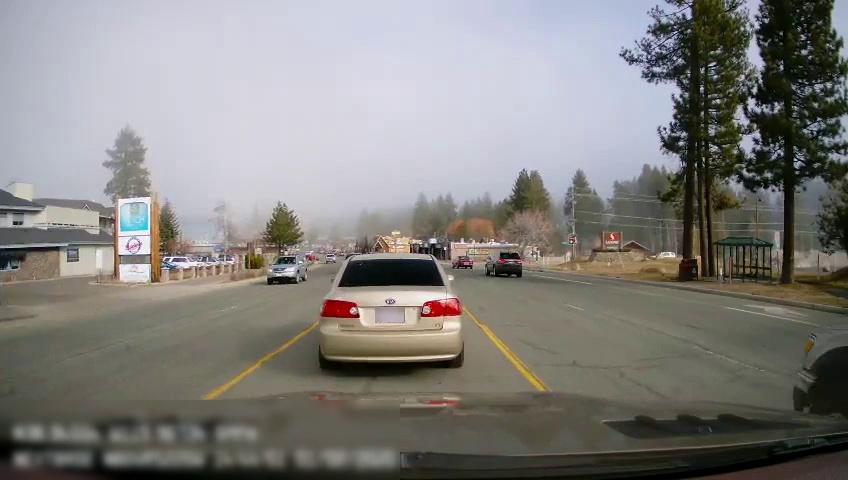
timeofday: Day
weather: Sunny
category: Drivable Space
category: Vehicles | SUV
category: Vehicles | SUV
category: Vehicles | SUV
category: Vehicles | SUV
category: Vehicles | Car
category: Vehicles | Car
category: Vehicles | SUV
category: Vehicles | Truck
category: Vehicles | Car
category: Lanes | Opposite Lane
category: Lanes | Current Lane
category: Lanes | Alternate Lane
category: Lanes | Alternate Lane